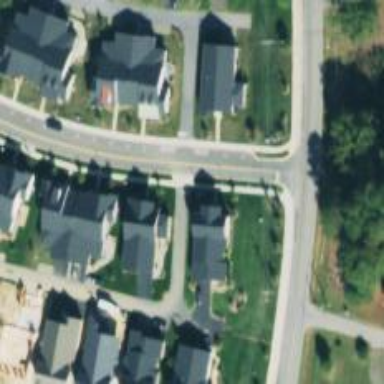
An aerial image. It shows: Alley classified as service road.